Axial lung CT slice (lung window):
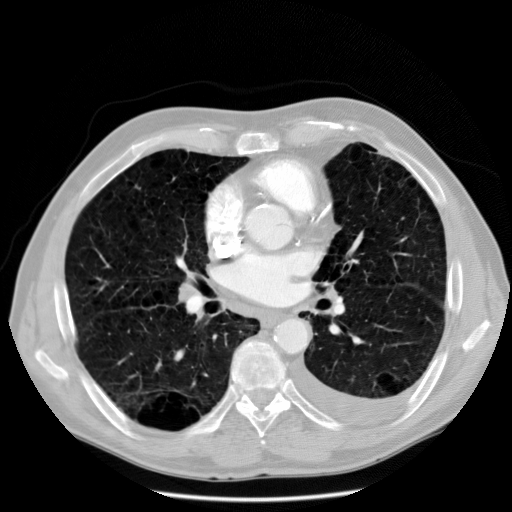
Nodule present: no